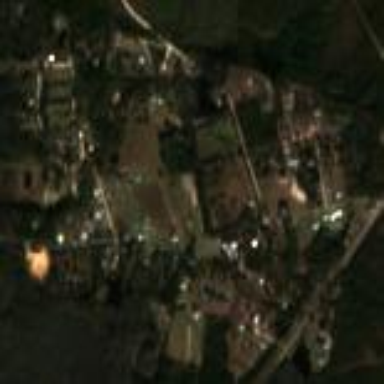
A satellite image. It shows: Residential area in rural setting.